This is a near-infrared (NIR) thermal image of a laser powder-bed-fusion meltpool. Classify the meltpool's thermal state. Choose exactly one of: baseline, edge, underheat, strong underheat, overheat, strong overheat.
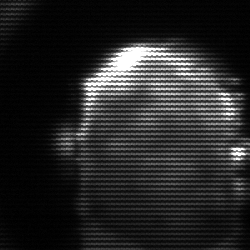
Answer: baseline